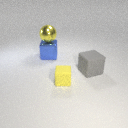
small yellow rubber cube to the left of large gray rubber cube